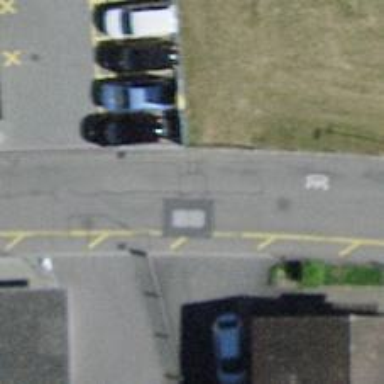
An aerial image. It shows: Residential road with asphalt surface. It has sidewalk on the right side with separate lane.